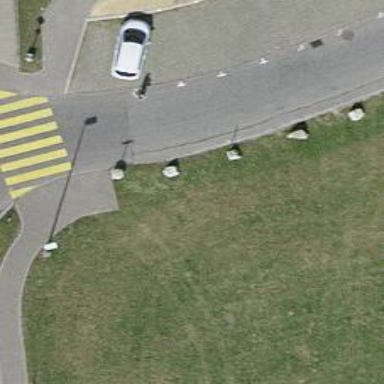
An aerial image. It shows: Block barrier.